Interaction volume radius: 5 \u00c5
Interaction volume height: 10 \u00c5
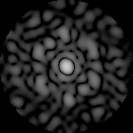
Disorder parameter: 0.7523